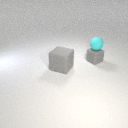
small gray rubber cube below small cyan rubber sphere